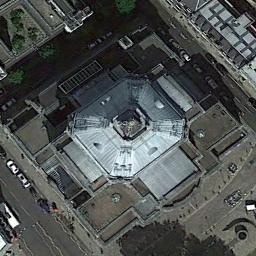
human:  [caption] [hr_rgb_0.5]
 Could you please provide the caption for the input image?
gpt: The church with a pointed roof is surrounded by some roads .

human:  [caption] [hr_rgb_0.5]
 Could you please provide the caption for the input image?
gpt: There is a church next to some buildings with a road passed by .

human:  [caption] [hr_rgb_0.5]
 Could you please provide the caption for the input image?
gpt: A white square roofed church with a black roof in the center  The church is surrounded by many roads, Surrounded by buildings and trees .

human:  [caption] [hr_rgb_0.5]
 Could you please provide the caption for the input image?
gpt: This is a church with a big square building in the middle .

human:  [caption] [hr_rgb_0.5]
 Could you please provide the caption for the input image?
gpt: Many cars are near the church .